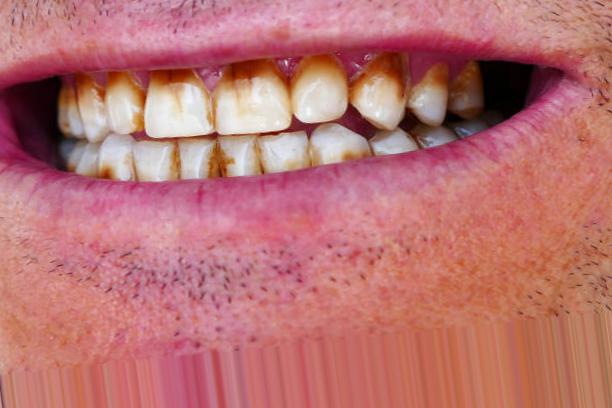
Condition: Tooth Discoloration